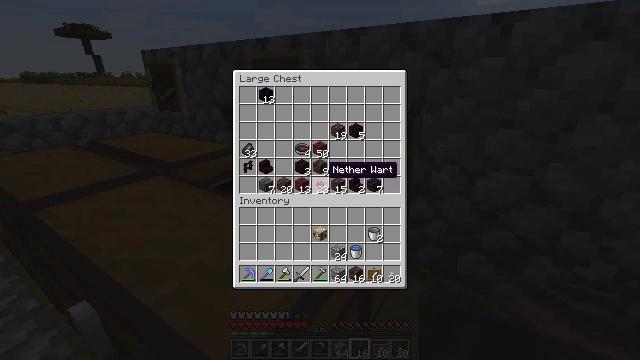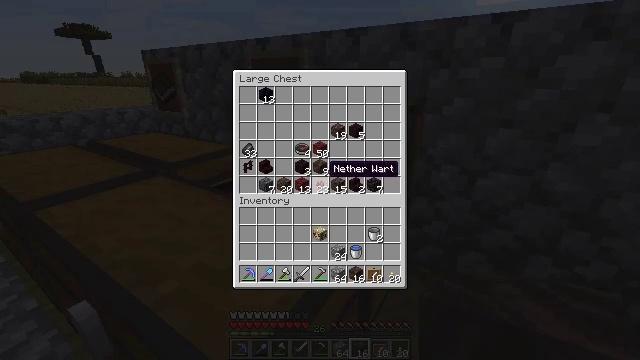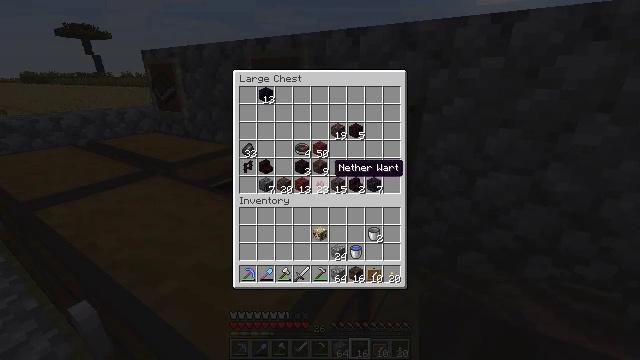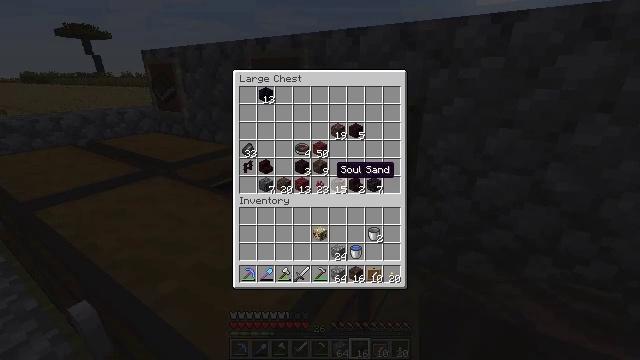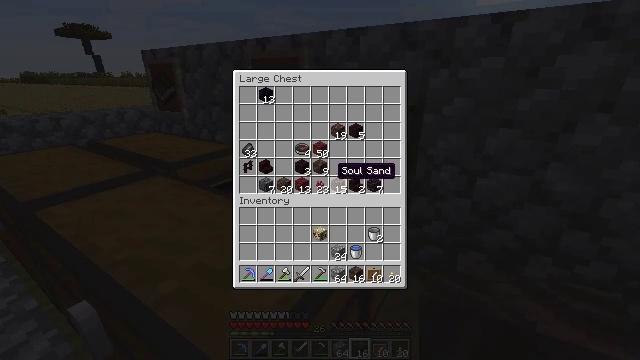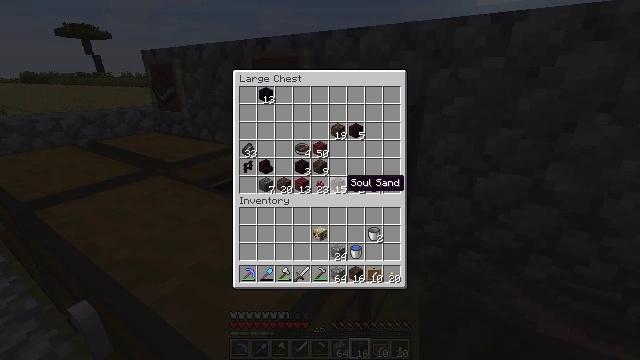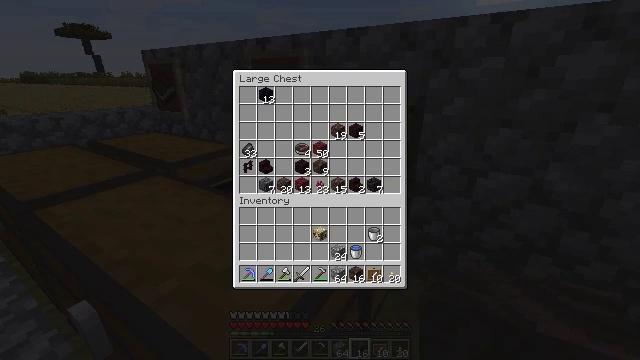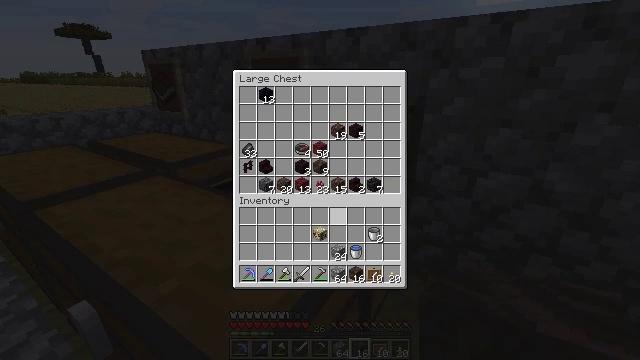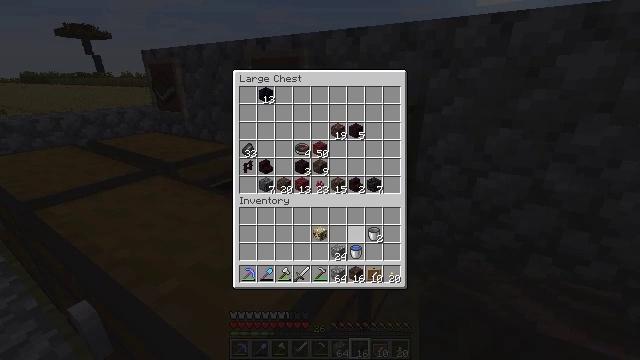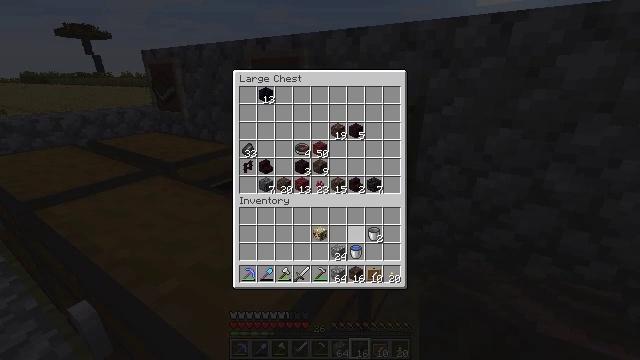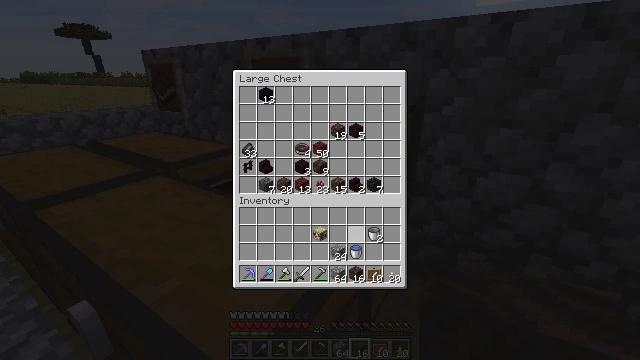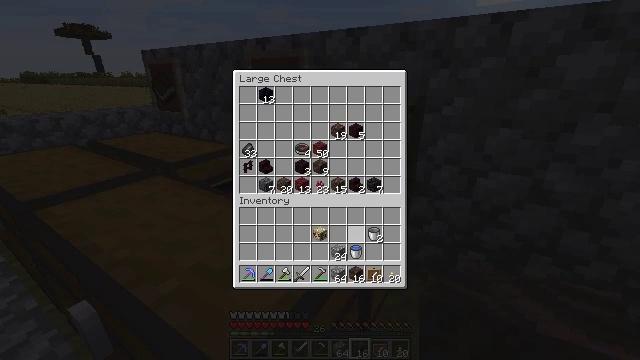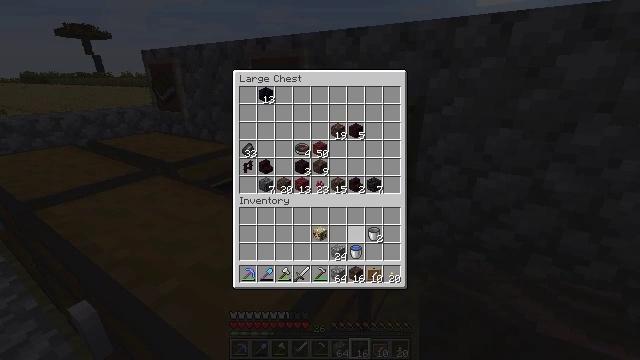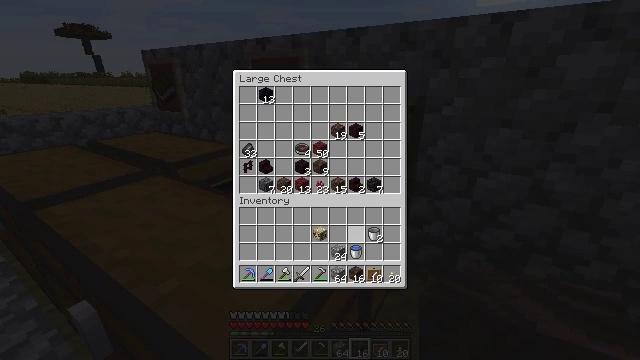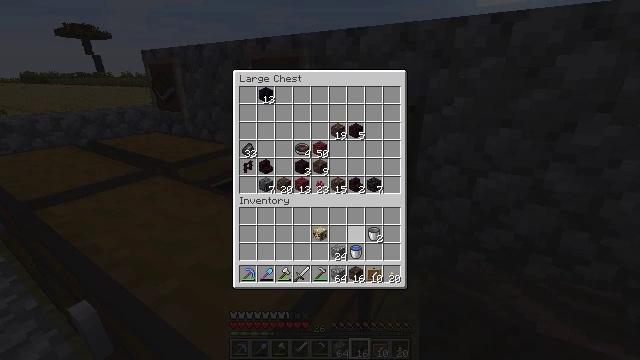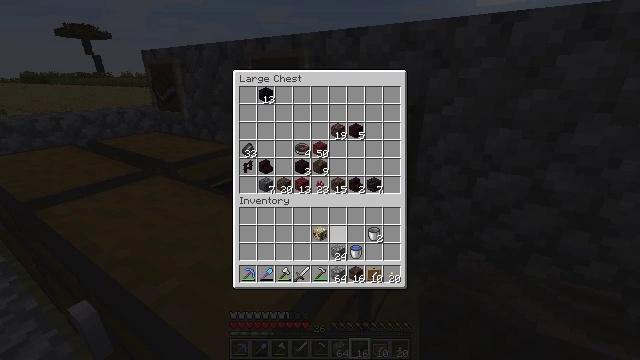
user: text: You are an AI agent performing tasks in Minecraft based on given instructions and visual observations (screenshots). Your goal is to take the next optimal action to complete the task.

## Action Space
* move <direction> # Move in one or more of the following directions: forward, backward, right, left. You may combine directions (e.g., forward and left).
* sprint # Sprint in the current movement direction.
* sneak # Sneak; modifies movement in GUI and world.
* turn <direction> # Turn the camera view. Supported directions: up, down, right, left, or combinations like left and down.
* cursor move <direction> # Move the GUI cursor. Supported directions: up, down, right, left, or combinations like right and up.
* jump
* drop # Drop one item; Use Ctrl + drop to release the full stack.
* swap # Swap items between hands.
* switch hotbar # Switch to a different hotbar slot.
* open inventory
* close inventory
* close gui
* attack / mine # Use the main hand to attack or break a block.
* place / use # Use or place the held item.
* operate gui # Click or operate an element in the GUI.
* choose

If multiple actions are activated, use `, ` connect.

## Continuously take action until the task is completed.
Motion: motion action
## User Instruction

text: Take down the acacia wall sign.
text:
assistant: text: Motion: no_op
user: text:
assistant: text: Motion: no_op
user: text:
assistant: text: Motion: no_op
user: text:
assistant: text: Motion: no_op
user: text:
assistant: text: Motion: cursor move right and down
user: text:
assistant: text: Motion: cursor move down
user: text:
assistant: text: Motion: cursor move down
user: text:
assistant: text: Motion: cursor move down
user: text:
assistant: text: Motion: no_op
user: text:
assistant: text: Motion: no_op
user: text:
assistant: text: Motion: no_op
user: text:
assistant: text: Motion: no_op
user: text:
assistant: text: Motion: no_op
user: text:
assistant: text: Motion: no_op
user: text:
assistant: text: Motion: cursor move up
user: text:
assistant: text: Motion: cursor move left and up
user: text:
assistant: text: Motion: cursor move left and up
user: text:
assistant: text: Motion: cursor move up
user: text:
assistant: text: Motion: no_op
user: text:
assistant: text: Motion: no_op
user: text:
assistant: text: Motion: no_op
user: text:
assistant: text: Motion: sneak
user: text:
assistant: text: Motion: sneak
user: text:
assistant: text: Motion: sneak
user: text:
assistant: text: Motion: sneak
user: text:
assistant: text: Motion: sneak
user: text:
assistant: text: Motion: sneak
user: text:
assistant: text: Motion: sneak
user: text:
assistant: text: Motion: sneak, choose
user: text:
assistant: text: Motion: sneak, choose